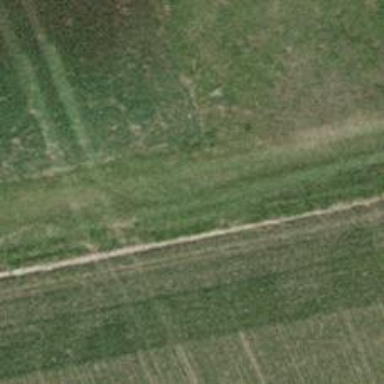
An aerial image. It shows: Path.